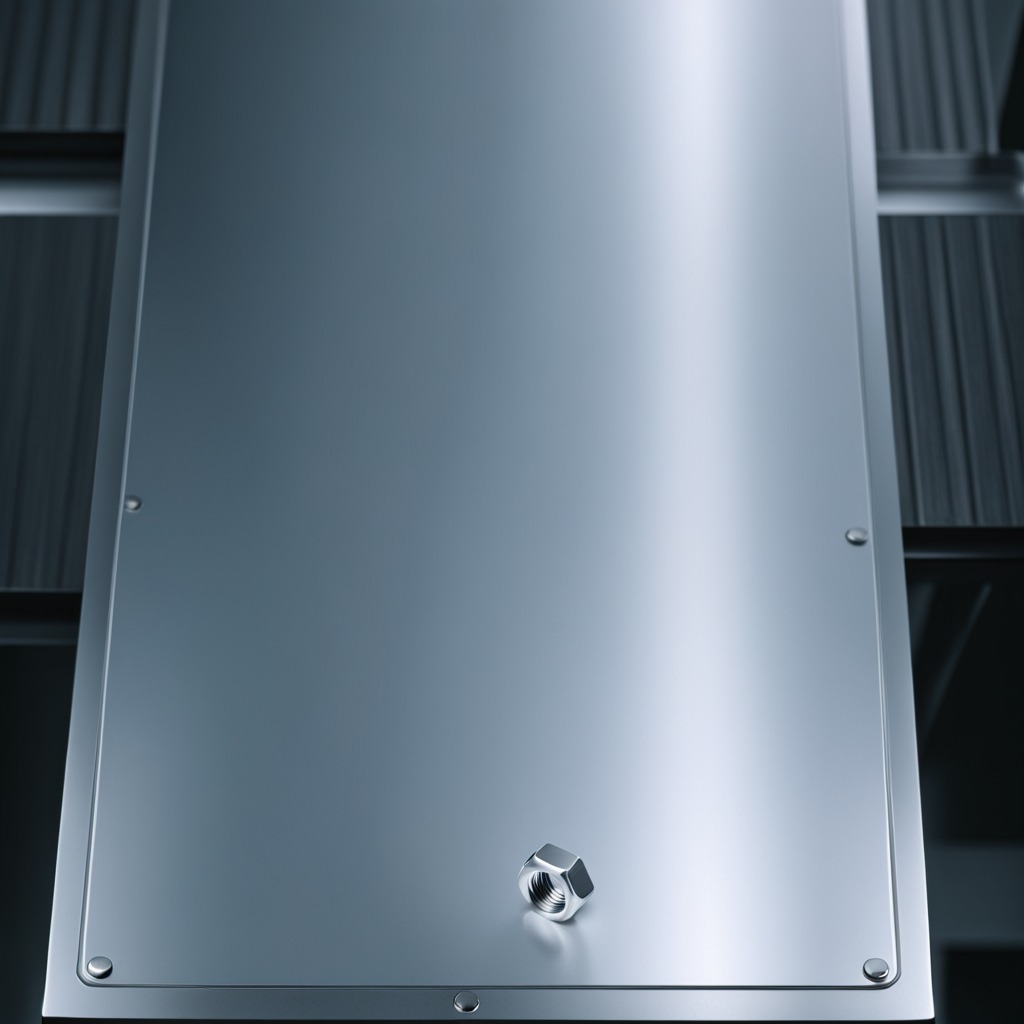
A metal nut is lying on the metal table in the machine shop under fluorescent lights.